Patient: sex M, age 52
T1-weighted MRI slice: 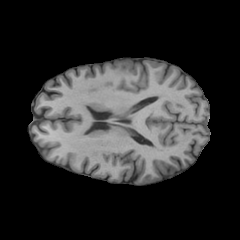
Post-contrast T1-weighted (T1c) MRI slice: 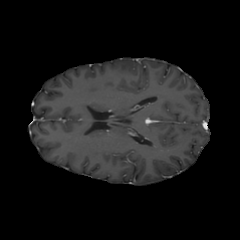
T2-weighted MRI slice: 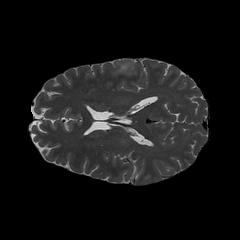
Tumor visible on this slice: yes
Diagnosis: Astrocytoma, IDH-wildtype
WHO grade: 3